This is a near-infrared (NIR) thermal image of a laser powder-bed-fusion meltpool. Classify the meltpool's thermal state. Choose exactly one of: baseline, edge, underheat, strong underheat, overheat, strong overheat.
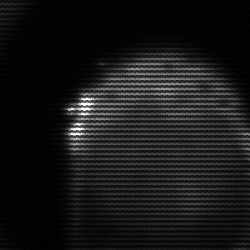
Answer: edge